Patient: sex F, age 77
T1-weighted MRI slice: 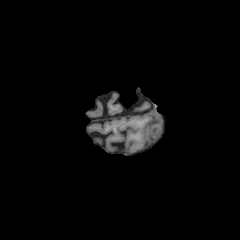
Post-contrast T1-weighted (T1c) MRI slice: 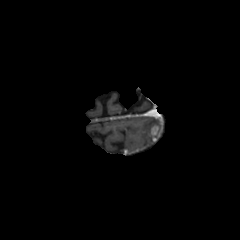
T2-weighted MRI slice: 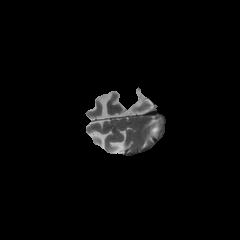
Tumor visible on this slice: yes
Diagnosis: Glioblastoma, IDH-wildtype
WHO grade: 4